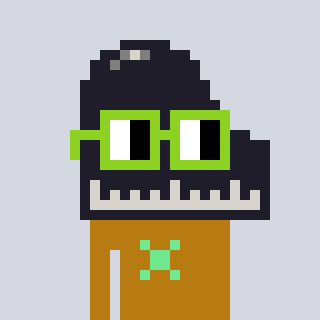
a pixel art character with square light green glasses, a piano-shaped head and a gold-colored body on a cool background